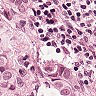
Metastatic tissue present: yes